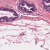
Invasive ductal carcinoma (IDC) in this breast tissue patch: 0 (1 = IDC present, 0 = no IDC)